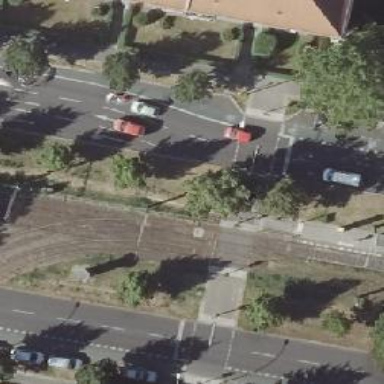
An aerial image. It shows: Tram crossing with traffic signals.